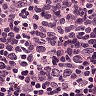
Metastatic tissue present: no